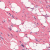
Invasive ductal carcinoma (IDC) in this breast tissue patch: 0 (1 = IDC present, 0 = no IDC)